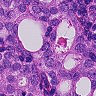
Metastatic tissue present: yes